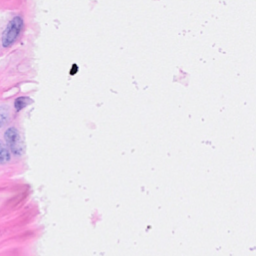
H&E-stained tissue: Breast